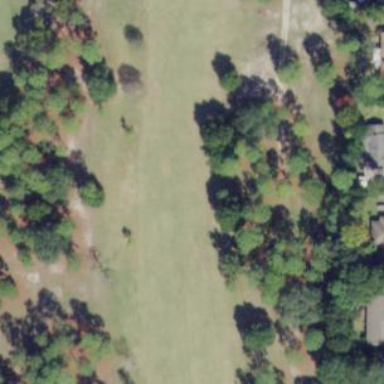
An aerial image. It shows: Grassy fairway on golf course.